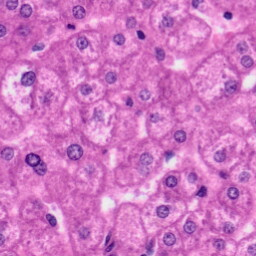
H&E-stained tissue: Liver